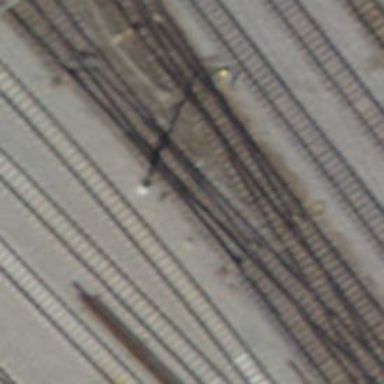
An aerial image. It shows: Railway crossing.